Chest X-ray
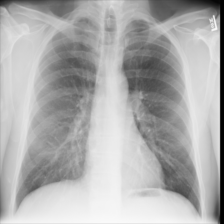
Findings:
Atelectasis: negative
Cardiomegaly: negative
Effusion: negative
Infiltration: negative
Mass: negative
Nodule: negative
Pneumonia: negative
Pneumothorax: negative
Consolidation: negative
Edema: negative
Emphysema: negative
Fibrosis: negative
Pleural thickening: negative
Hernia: negative